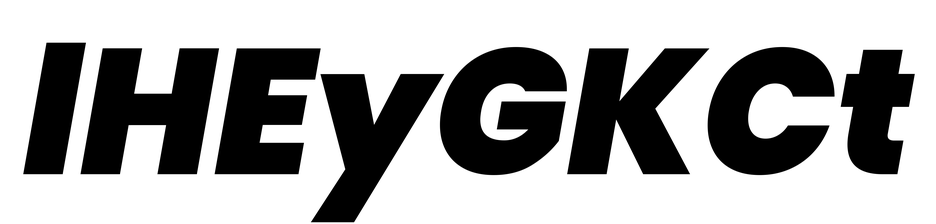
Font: Poppins-BlackItalic